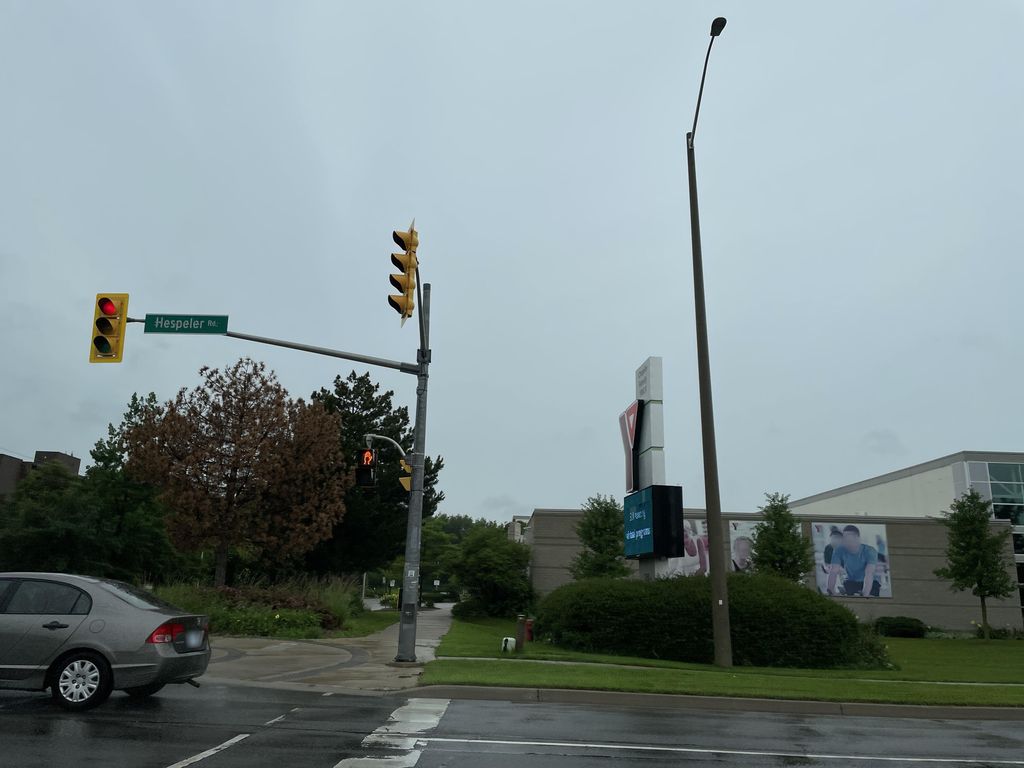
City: kitchener-waterloo